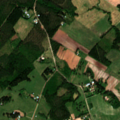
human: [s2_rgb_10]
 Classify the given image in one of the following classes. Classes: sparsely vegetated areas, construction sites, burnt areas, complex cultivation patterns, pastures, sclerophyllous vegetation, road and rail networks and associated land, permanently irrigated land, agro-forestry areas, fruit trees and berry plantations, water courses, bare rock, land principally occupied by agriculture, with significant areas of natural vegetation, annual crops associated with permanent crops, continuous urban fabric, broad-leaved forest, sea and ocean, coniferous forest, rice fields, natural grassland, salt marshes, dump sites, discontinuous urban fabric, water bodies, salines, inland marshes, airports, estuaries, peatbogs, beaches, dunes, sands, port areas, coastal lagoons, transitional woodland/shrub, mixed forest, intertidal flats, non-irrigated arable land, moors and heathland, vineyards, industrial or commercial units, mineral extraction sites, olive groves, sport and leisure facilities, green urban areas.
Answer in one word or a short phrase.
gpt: non-irrigated arable land, land principally occupied by agriculture, with significant areas of natural vegetation, coniferous forest, mixed forest